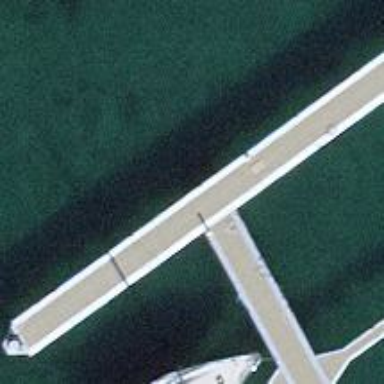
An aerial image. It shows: Man-made pier.